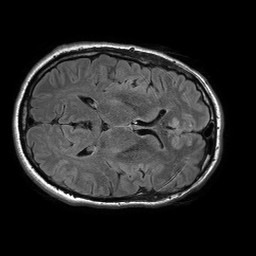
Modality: FLAIR
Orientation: axial
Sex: male
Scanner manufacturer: philips
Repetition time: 11 s
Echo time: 0.125 s